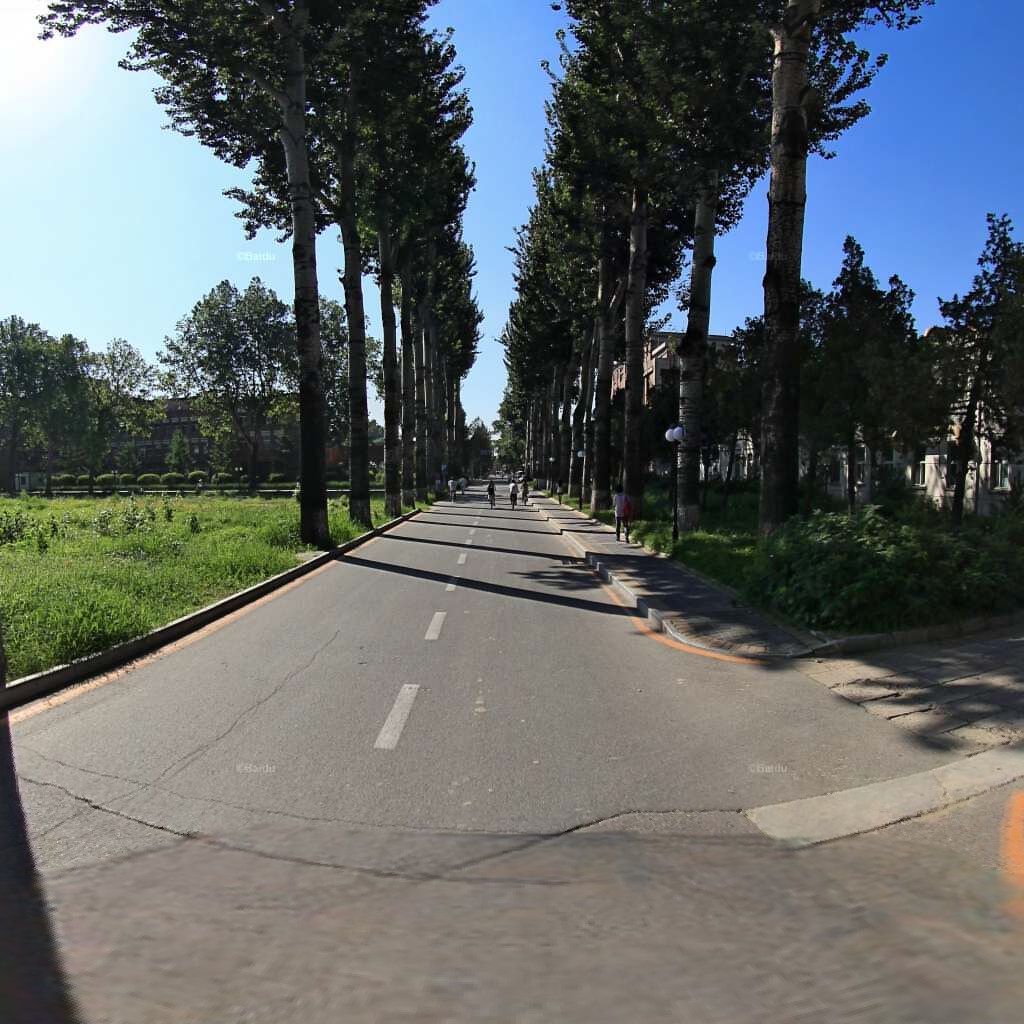
Region: Haidian
Road damage annotations: longitudinal crack, transverse crack, transverse crack, transverse crack